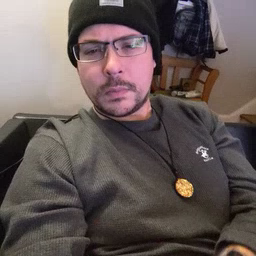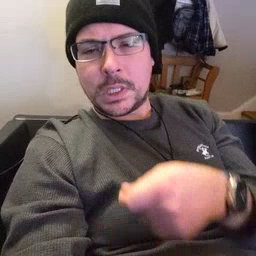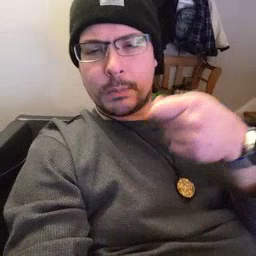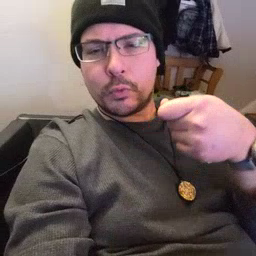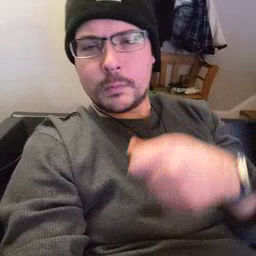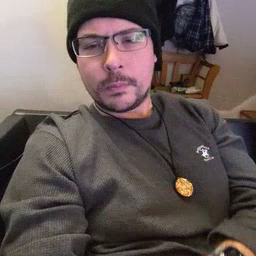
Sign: zipper